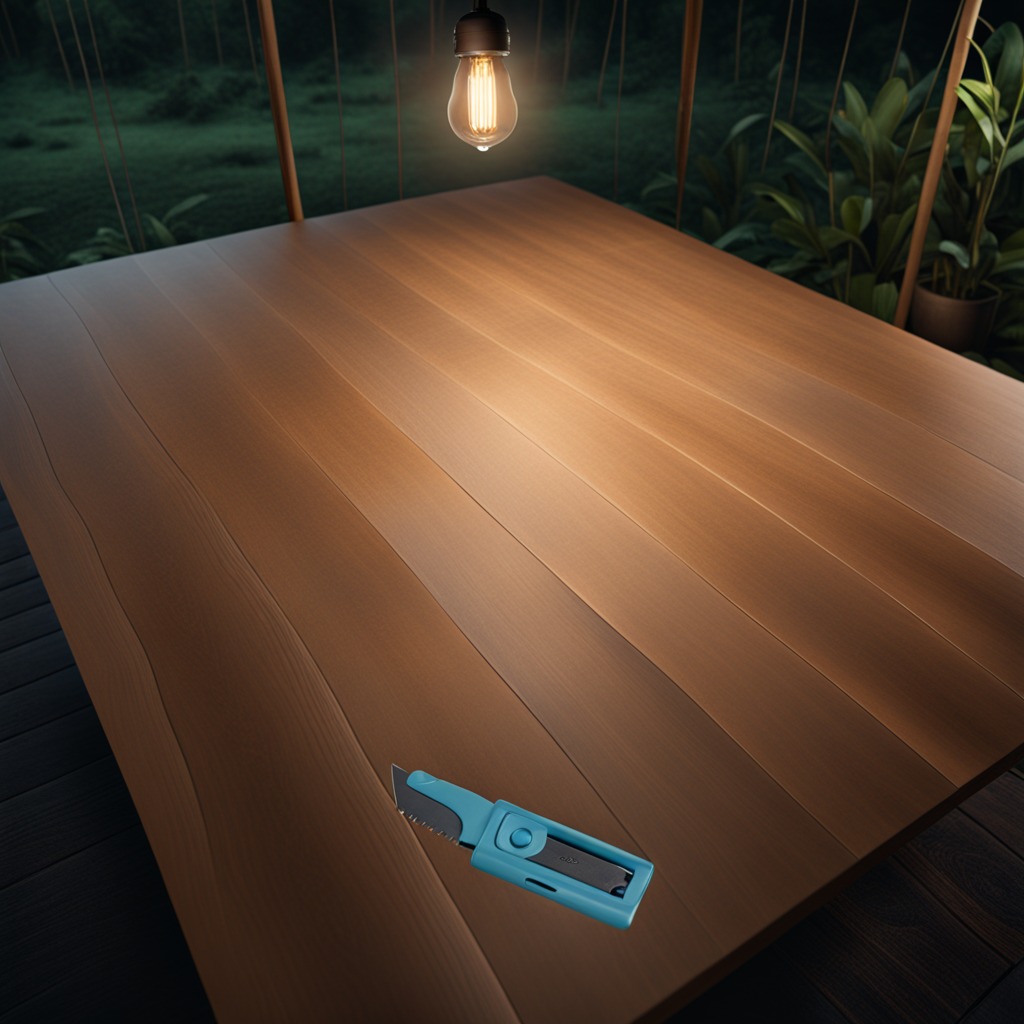
A utility knife lies on a wooden table inside a jungle field workshop tent at night.